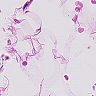
Metastatic tissue present: no